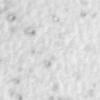
Label: no_change